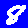
Digit: 8